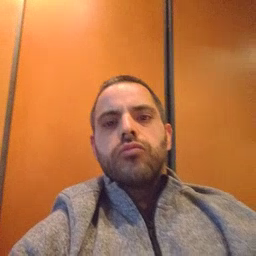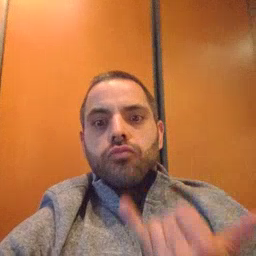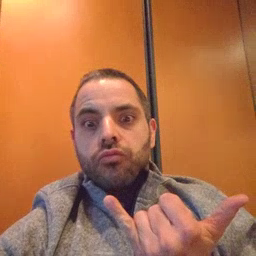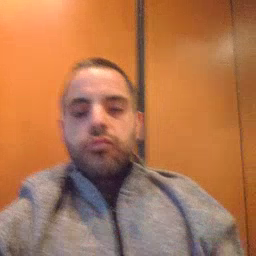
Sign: now